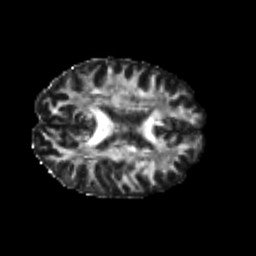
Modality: FA
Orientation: axial
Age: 25
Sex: male
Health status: healthy
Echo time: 0.074 s